Question: First off this is one of the best forums ive been on. I've only recently created an account but I have already learned so much from this forum.
My question as per the title is with regards to Conditional Formatting. As seen below in the code I have so far I have applied a background color as the formatting. But after running this macro, although the conditions are applied to the selected cells there is no formatting to with it. When I click on manage existing rules, the conditions are there but it comes up with "No Format Set". As can be seen here:
'''
Sub tableSetup()
Dim tbl As ListObject
Set tbl = ActiveSheet.ListObjects.Add(SourceType:=xlSrcRange, Source:=Selection, xllistobjecthasheaders:=xlYes, tablestylename:="Custom")
cellStr = tbl.DataBodyRange.Cells(1).Address
cellStr = Replace(cellStr, "$", "")
formulaStr = "=IsFormula(" & cellStr & ")"
With tbl.DataBodyRange
.FormatConditions.Delete
.FormatConditions.Add Type:=xlExpression, Formula1:=formulaStr
.FormatConditions.Interior.Color = RGB(191, 191, 191)
End With
End Sub
'''
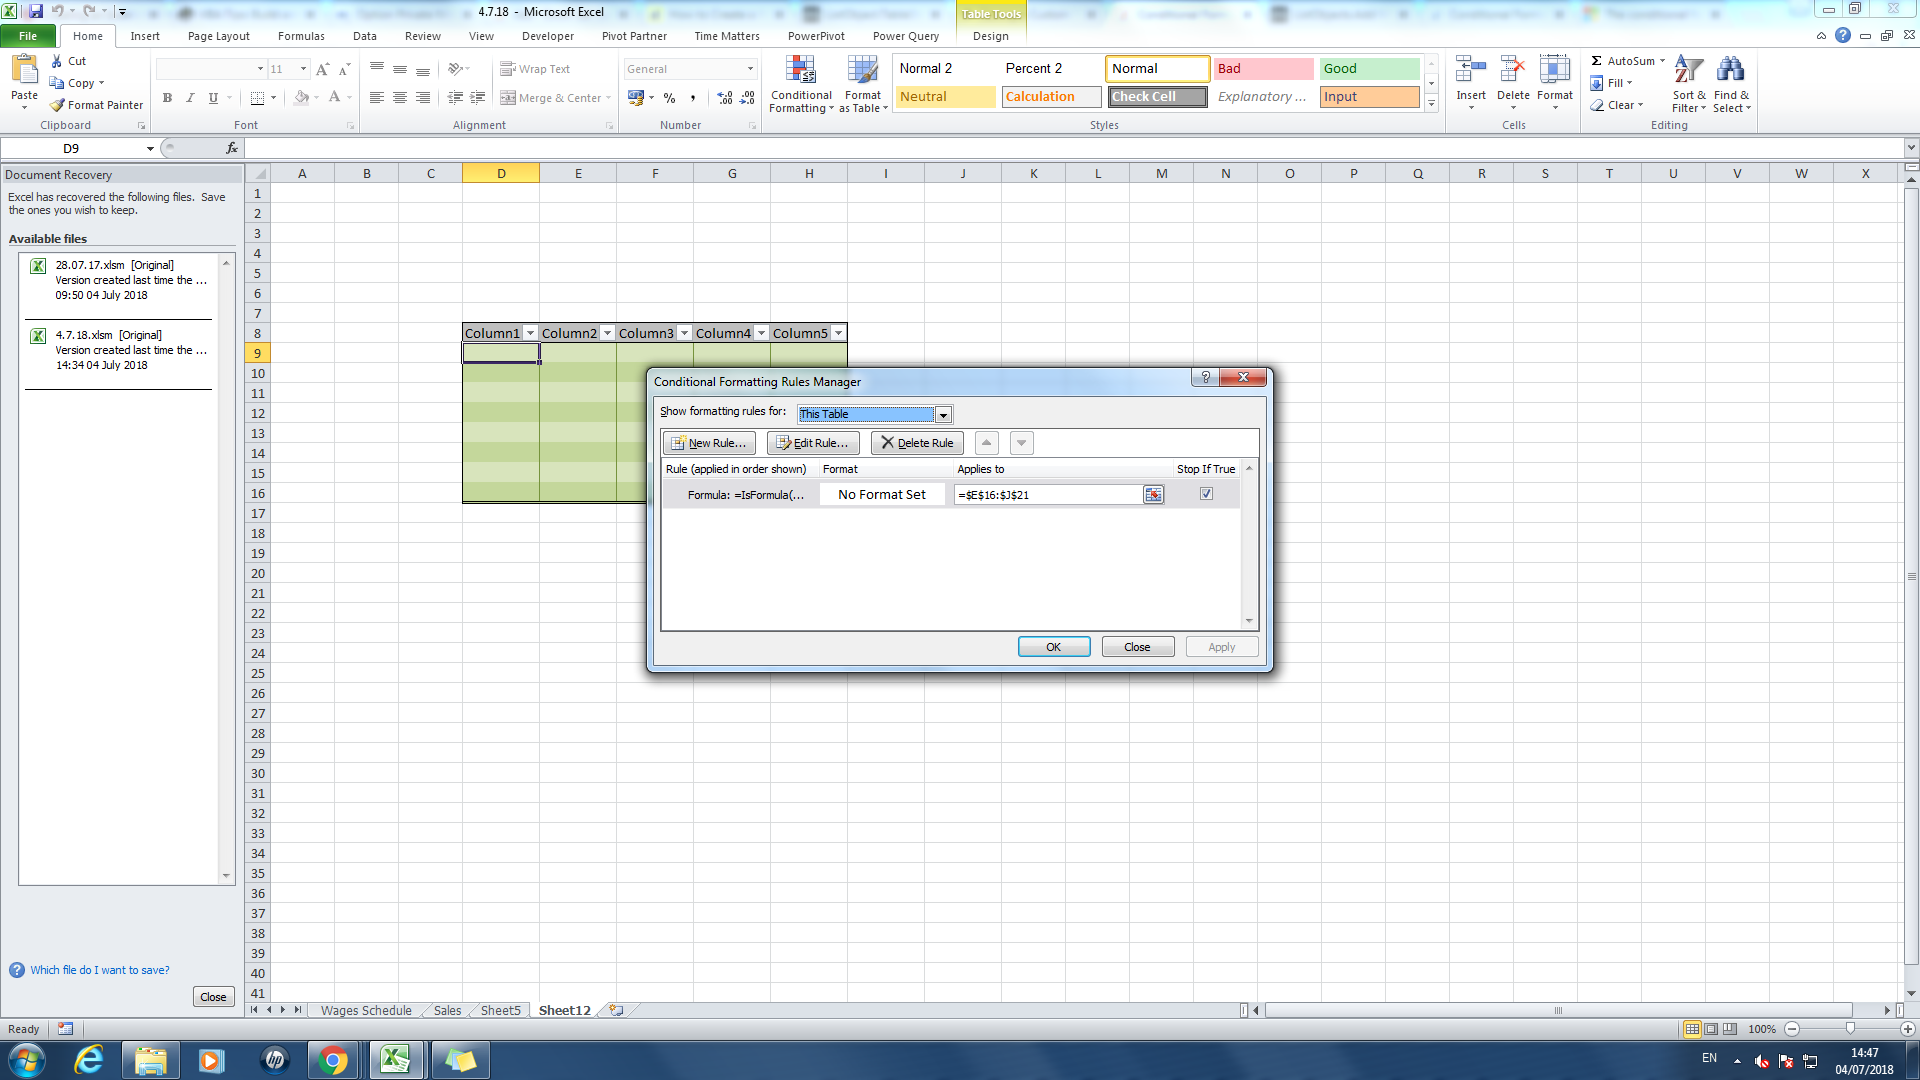
Answer: You aren't telling it which FormatConditions to apply the formatting to.
'''
With tbl.DataBodyRange
.FormatConditions.Delete
.FormatConditions.Add Type:=xlExpression, Formula1:=formulaStr
.FormatConditions(.FormatConditions.Count).Interior.Color = RGB(191, 191, 191)
End With
'''
You've deleted all other .FormatConditions so legitimately, this could be referred to as .FormatConditions(1) but when you add a .FormatConditions, it is always the last one in the queue until you do something like .FormatConditions(.FormatConditions.Count).SetFirstPriority which moves it to the front of the queue.
You can also use the object created with .FormatConditions.Add to form a nested With ... End With block for correctly referencing multiple operations.
'''
With tbl.DataBodyRange
.FormatConditions.Delete
with .FormatConditions.Add(Type:=xlExpression, Formula1:=formulaStr)
.Interior.Color = RGB(191, 191, 191)
.SetFirstPriority
end with
End With
'''